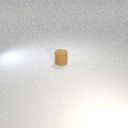
small brown rubber cylinder